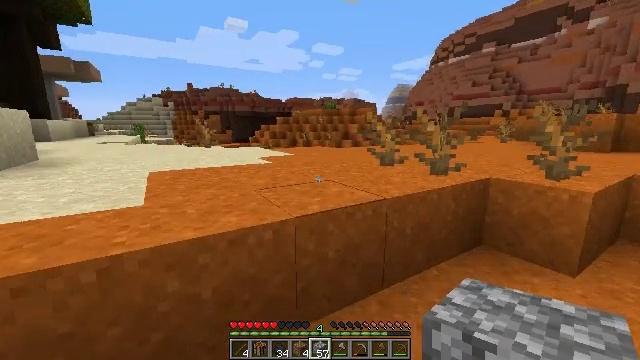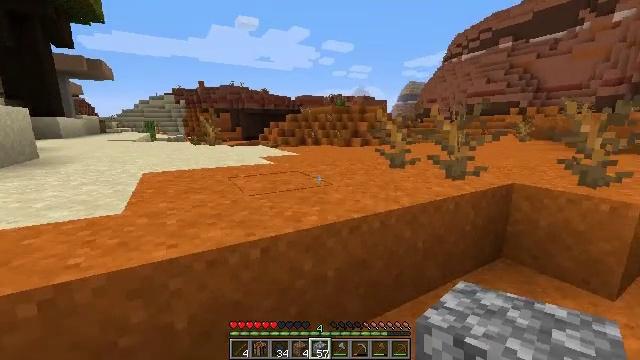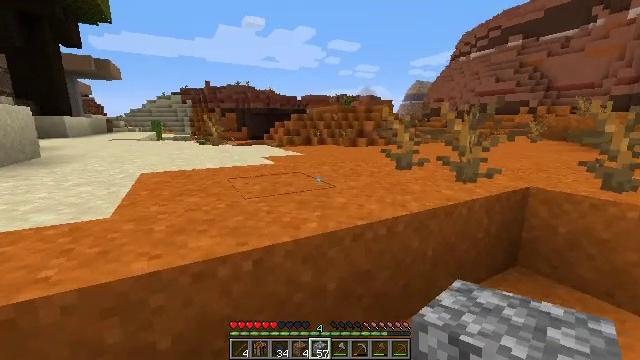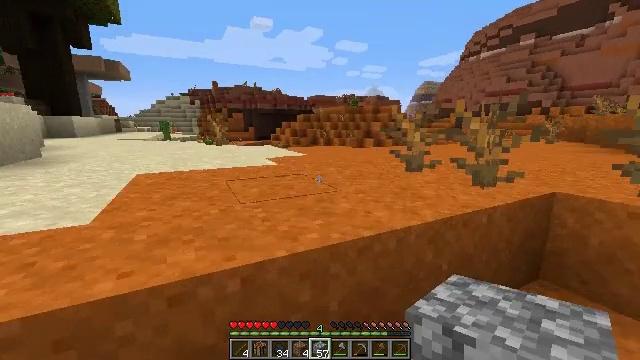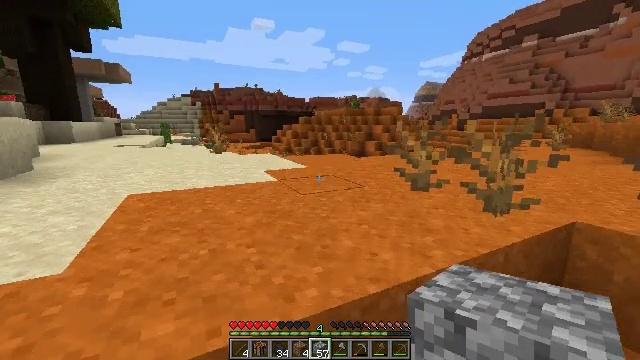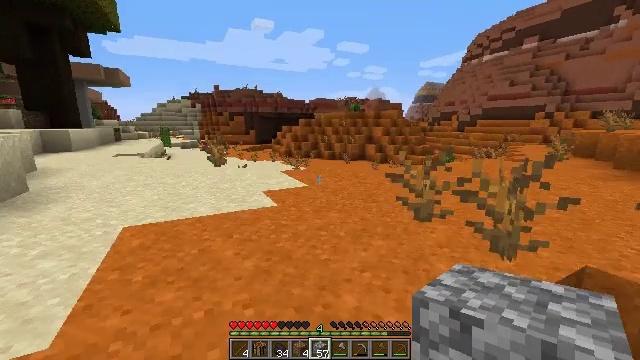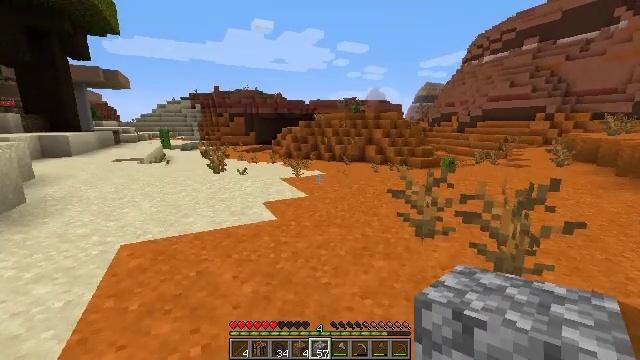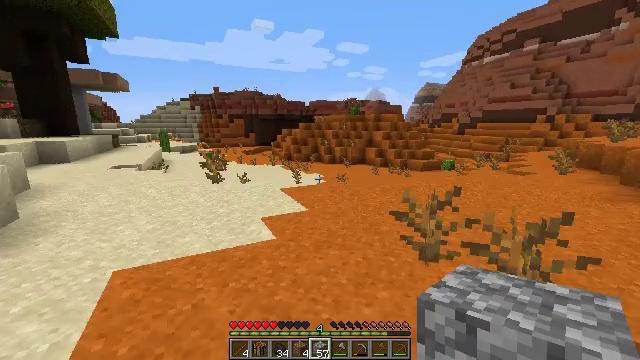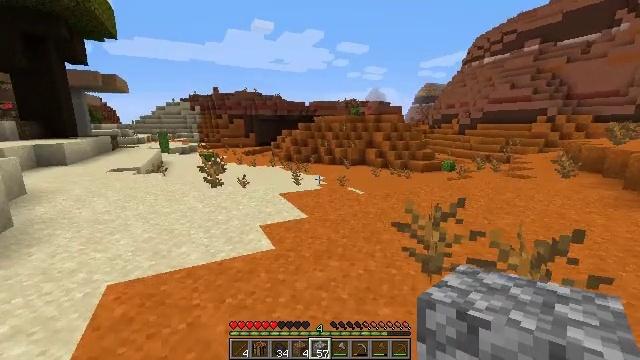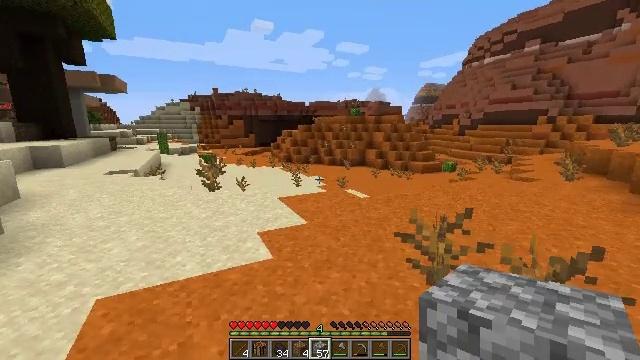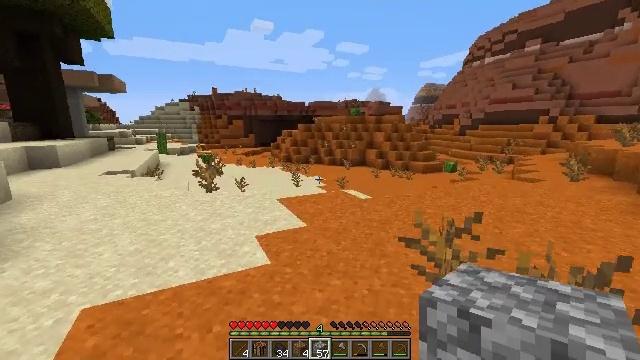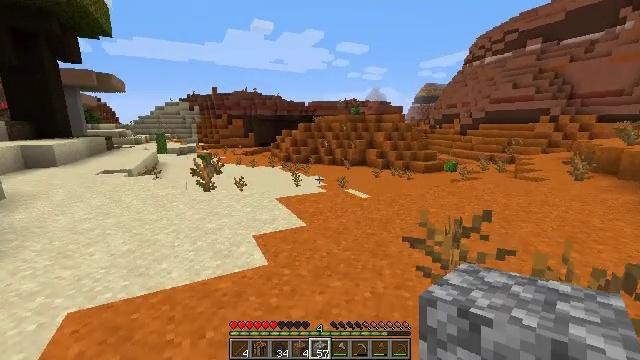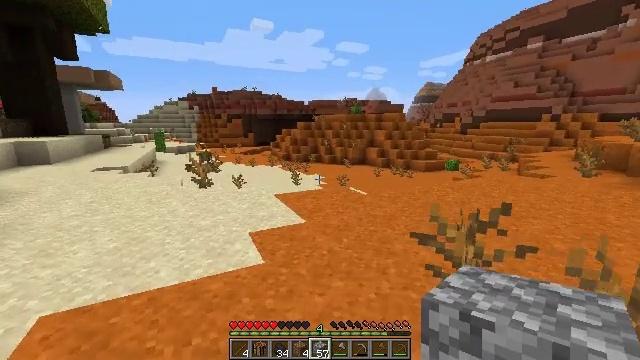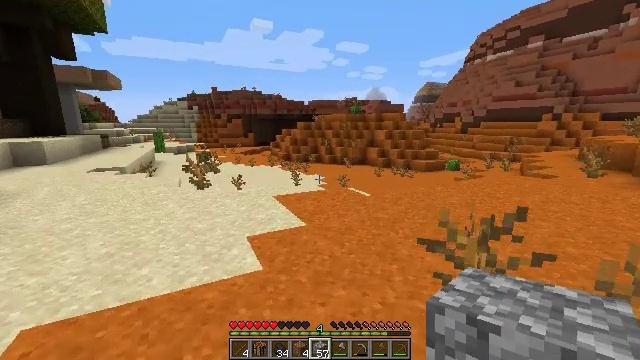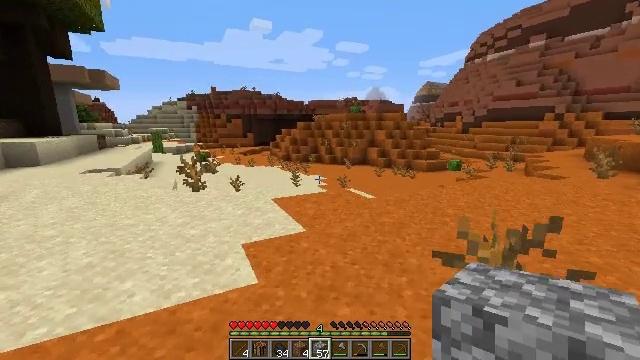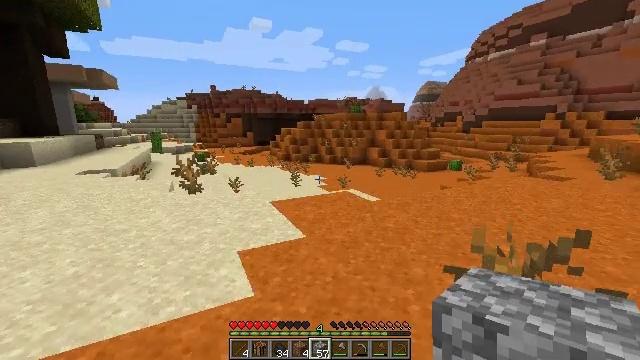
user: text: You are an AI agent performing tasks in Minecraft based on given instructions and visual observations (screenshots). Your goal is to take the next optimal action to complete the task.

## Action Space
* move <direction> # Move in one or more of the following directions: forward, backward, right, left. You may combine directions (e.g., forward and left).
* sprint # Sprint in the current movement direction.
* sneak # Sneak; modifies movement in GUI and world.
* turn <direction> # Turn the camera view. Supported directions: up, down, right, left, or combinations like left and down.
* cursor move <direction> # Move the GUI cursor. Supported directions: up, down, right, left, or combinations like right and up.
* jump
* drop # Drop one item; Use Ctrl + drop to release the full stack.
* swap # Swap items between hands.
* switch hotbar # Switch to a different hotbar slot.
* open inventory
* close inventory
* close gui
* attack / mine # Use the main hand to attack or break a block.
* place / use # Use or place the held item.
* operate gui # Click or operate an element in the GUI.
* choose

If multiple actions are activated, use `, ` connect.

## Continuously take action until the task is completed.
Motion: motion action
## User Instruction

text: Mine the dead bush in the desert.
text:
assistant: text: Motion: move forward, turn left
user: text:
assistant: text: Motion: move forward, turn left
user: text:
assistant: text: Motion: move forward, turn left
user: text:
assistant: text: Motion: move forward, jump
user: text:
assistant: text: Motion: move forward, jump
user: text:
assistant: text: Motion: move forward, jump
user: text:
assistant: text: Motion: move forward, jump
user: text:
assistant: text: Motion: move forward, jump
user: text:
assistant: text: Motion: move forward, jump
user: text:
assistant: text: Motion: move forward
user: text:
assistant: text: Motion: move forward
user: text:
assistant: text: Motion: move forward
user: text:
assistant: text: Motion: move forward
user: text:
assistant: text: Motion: move forward
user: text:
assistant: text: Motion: move forward
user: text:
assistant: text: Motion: move forward
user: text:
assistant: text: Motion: move forward
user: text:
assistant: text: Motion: move forward, turn left and down
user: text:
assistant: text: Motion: move forward
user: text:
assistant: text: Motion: move forward
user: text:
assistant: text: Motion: move forward
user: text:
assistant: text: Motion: move forward
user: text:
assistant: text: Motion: no_op
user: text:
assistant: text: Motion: no_op
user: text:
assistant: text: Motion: move forward
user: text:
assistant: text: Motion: move forward, turn left
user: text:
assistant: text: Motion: turn left and down
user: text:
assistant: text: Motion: no_op
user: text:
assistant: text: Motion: move forward
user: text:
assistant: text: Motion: move forward